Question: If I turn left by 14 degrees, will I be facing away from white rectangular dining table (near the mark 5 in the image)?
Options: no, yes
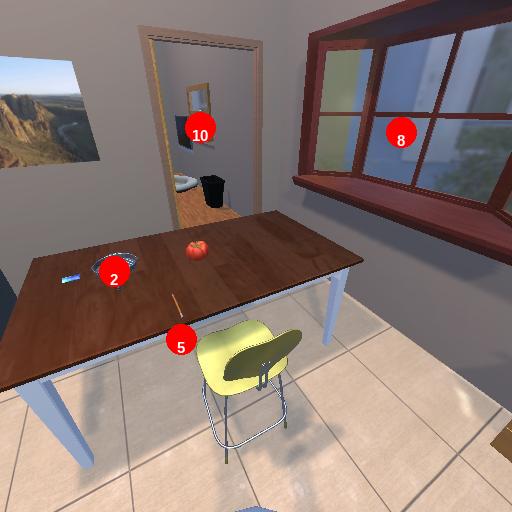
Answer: no